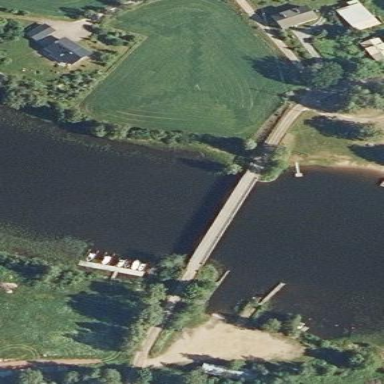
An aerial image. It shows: Historic bridge that is man-made.